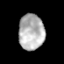
Tissue: prostate
Cell type: Myeloid cells
Senescence score: 0.3585
Nuclear area (px): 898
Mean DAPI intensity: 180.206